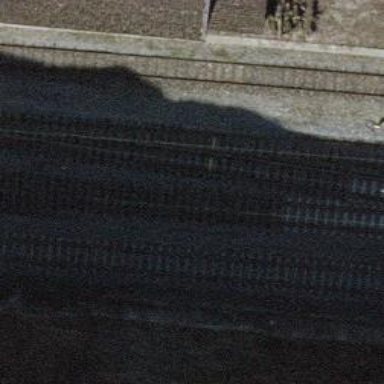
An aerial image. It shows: Single-track electrified railway service yard with contact line for trains.